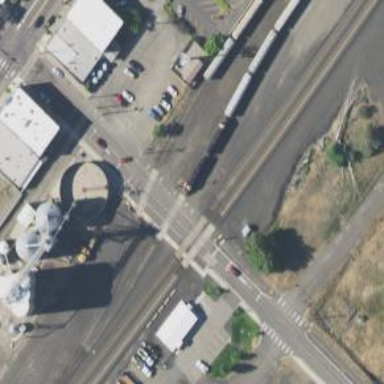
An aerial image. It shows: Railway crossing.